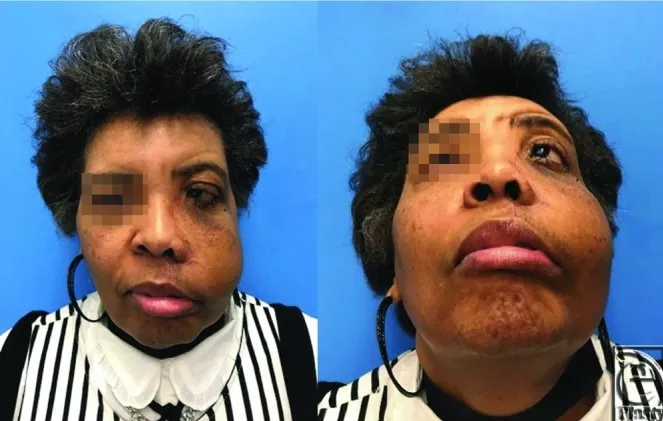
Postoperative photographs.
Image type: medical_photograph (other_medical_photograph)